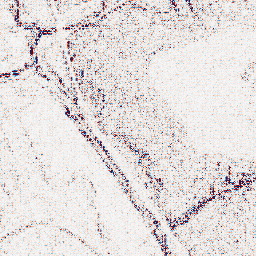
Category: wavelet
Decomposition family: wavelet_biorthogonal
Decomposition parameters: wavelet: bior2.4
level: 1
Upsampling method: sinc_hamming
Upsampling parameters: scale: 2
kernel_size: 4
Upsampling scale: 2